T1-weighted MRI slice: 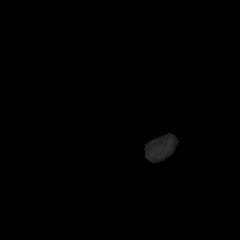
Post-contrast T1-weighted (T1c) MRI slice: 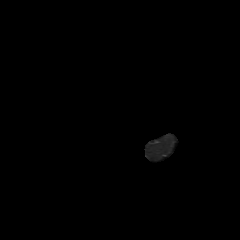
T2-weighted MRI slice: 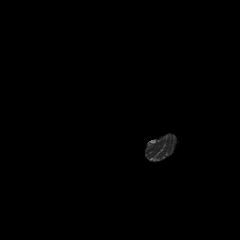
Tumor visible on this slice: no